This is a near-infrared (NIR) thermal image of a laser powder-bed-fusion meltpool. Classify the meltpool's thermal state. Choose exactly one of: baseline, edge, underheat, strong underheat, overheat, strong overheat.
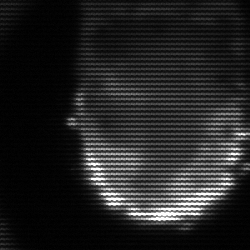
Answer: baseline